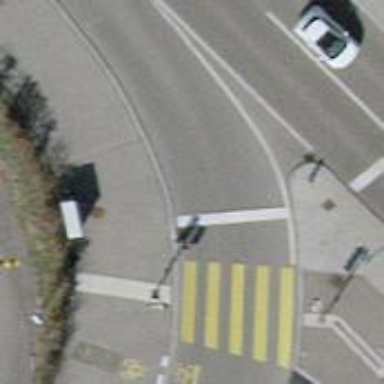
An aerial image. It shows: Road with traffic signals for signaling.